Brain MRI, t2w sequence, axial 2D slice.
Patient: age 31, sex M, weight 80 kg, height 1.78 m
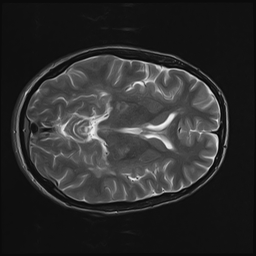